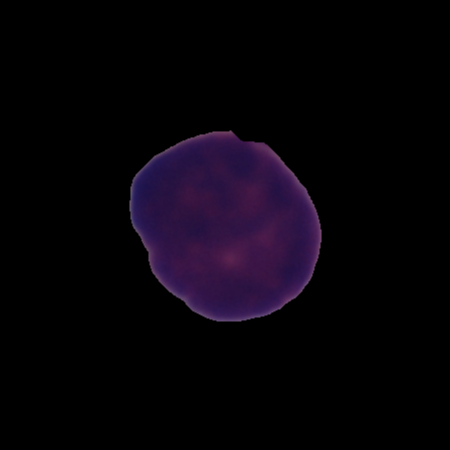
Label: cancer